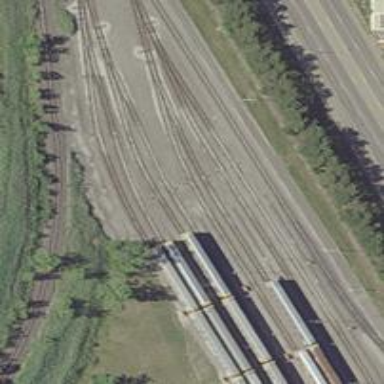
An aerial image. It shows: Rail spur service.